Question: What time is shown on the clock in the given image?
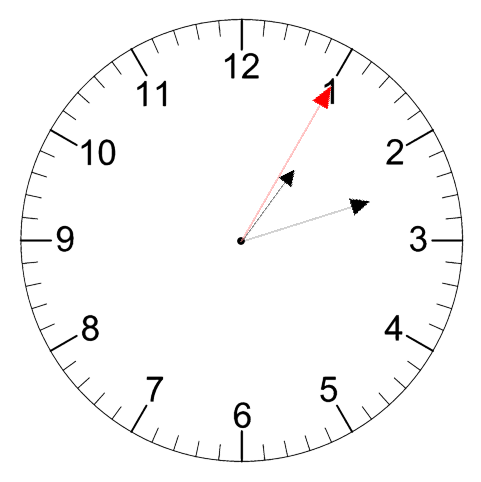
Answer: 01:12:05